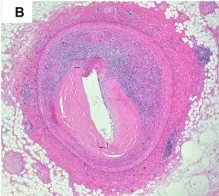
Right coronary artery (gross and microscopic examination). Diffuse lymphocytic infiltrates involving predominantly the media, with areas of adventitial and intimal involvement, with multiple foci of disrupted elastic lamina, marked lumen stenosis, and intimal atherosclerotic plaque. H&E 40X.
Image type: pathology (h&e)